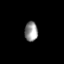
Tissue: lung
Cell type: Fibroblasts
Senescence score: 0.5778
Nuclear area (px): 254
Mean DAPI intensity: 145.984